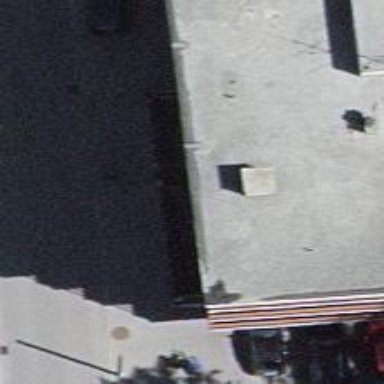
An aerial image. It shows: Restaurant.